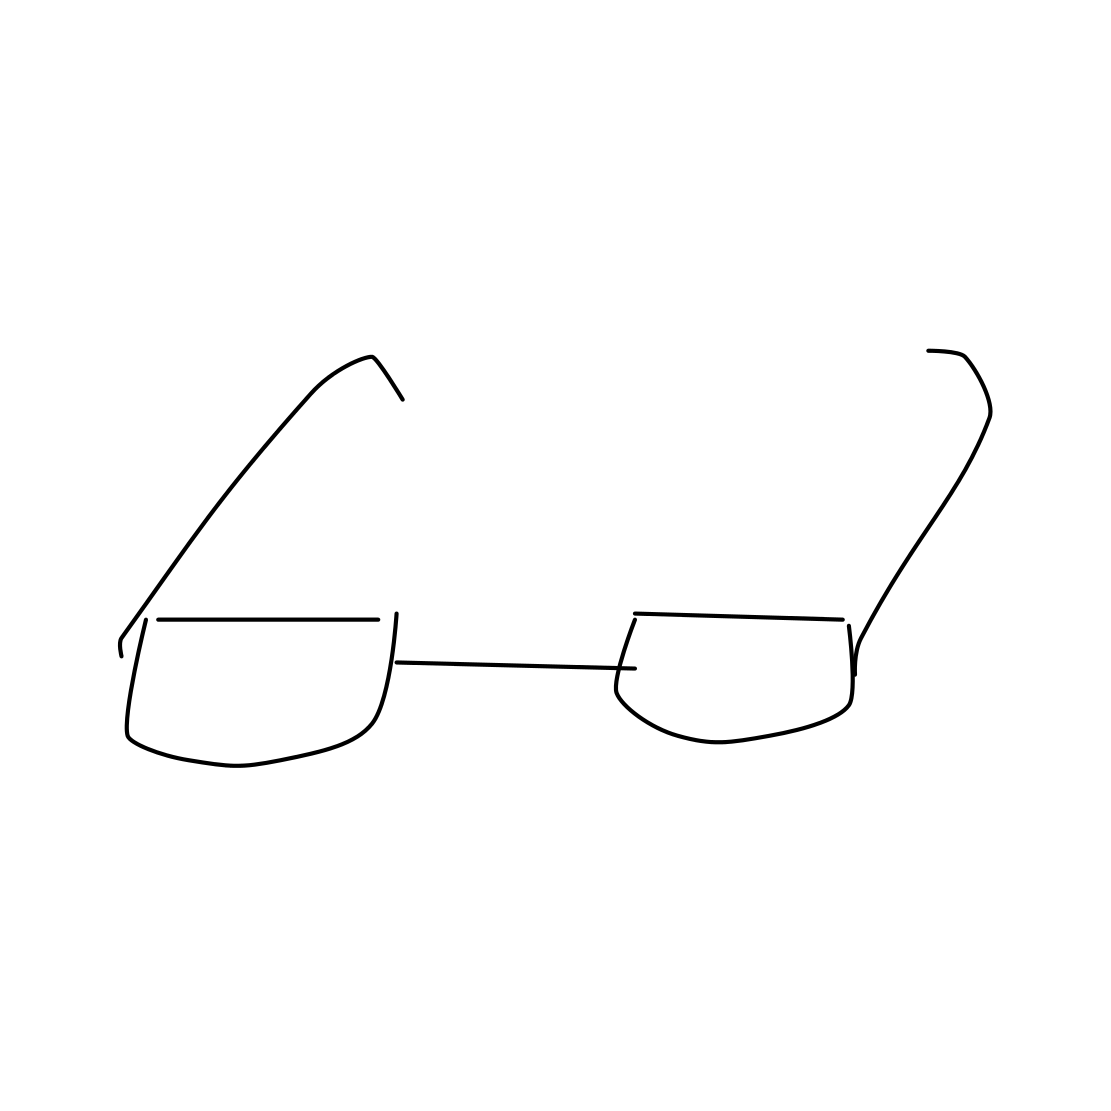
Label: eyeglasses